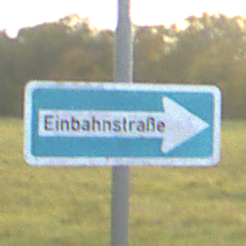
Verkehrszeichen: EinbahnstrasseRechtsweisend
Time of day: SunriseSunset
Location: Outdoor (Nature)
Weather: PartlyCloudy
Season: NotSpecified
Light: Natural